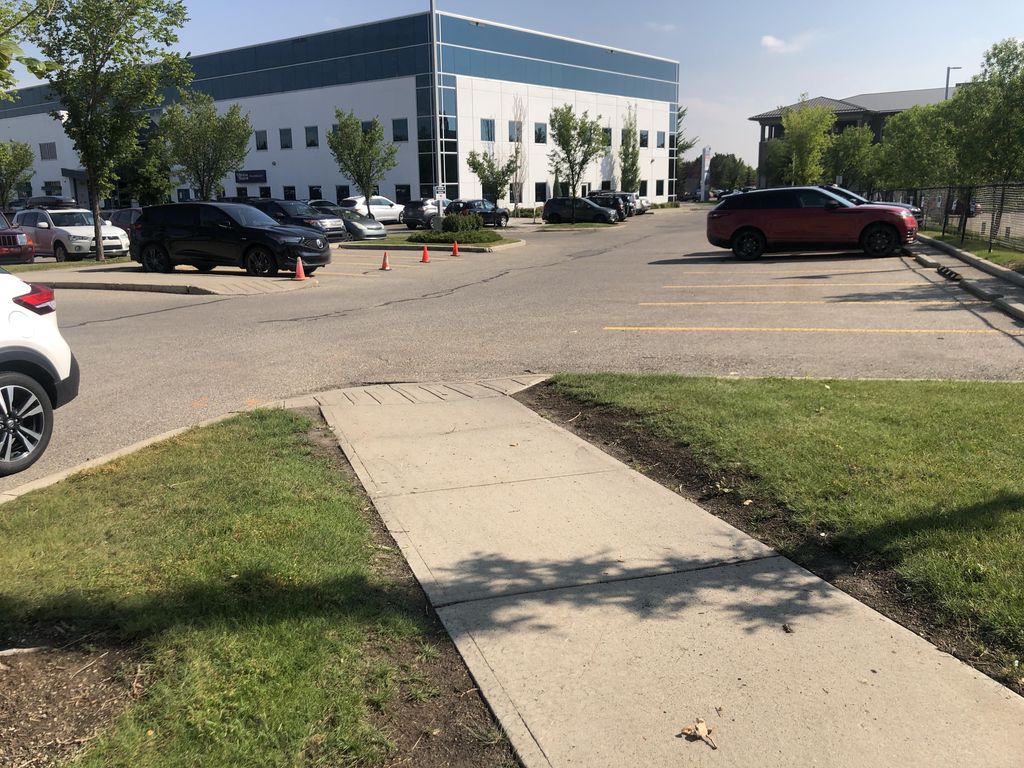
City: calgary